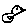
Label: bird